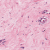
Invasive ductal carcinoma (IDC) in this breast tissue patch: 0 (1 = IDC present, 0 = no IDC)